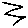
Label: zigzag